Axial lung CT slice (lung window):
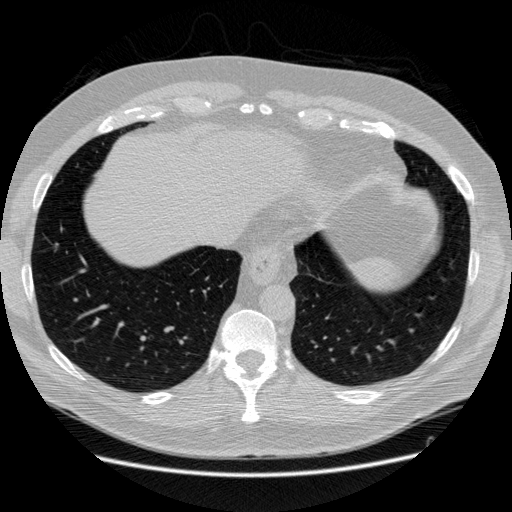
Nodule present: no